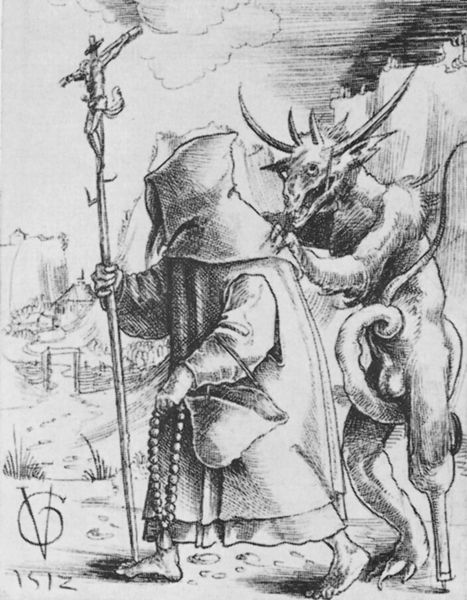
Titel: Mönch und Teufel
Künstler: Urs Graf
Institution: Basel, Öffentliche Kunstsammlung
Schlagwörter: berg, himmel, umhang, wolken, holz, zeichnung, gras, zaun, böse, tod, horn, signatur, kutte, schultern, stock, schwanz, bein, hinter, stab, kette, grafik, angst, karikatur, tor, fuss, glaube, kreuz, druck, monogramm, stich, beutel, dämon, christus, hölle, teufel, wanderer, versuchung, mönch, hörner, kupferstich, rosenkranz, satan, kaputze, holzbein, kapuze, hoden, g, v, 1512, chruistus